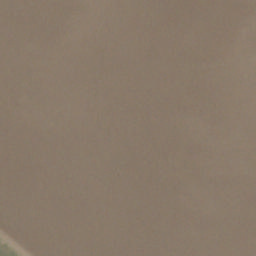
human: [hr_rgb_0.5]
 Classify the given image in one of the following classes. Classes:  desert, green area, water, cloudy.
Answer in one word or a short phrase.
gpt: cloudy